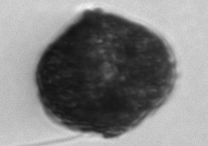
Label: Alexandrium_catenella